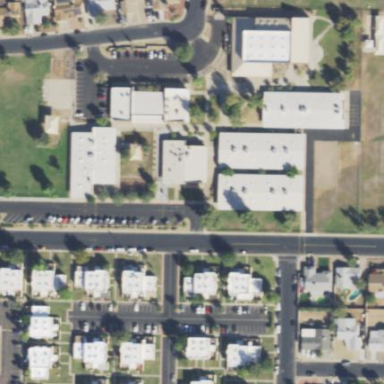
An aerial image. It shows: School.